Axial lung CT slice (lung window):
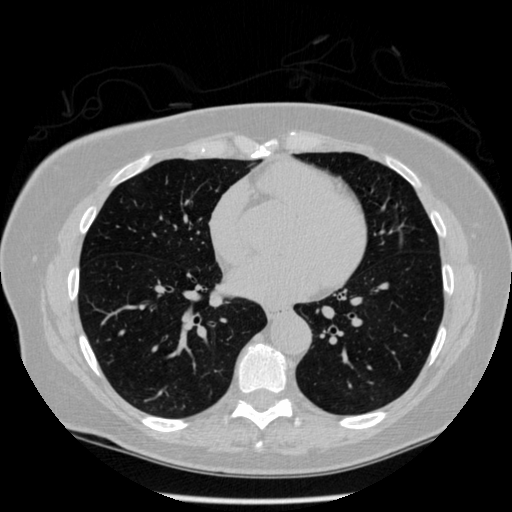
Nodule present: no